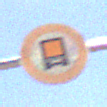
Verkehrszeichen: VerbotKennzeichnungspflichtigeKraftfahrzeugeGefaehrlicheGueter
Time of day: Midday
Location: Outdoor (Nature)
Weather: Clear
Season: NotSpecified
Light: Natural